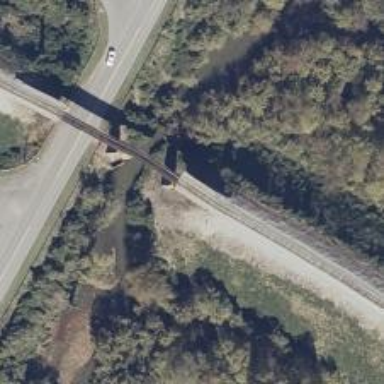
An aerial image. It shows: Trestle bridge for railway.